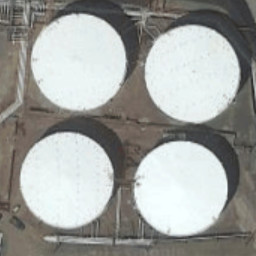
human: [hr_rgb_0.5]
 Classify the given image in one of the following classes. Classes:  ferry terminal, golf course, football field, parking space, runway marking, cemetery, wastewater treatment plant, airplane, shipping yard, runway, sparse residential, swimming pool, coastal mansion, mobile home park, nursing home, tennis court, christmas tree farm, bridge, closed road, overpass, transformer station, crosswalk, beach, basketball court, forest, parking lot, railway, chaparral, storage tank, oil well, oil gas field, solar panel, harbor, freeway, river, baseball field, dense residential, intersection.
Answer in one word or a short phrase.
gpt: storage tank